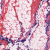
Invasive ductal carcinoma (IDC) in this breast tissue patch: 0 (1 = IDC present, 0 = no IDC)